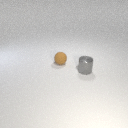
small gray metal cylinder in front of small brown rubber sphere